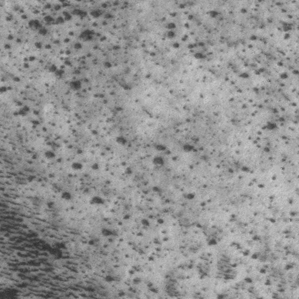
Label: frost